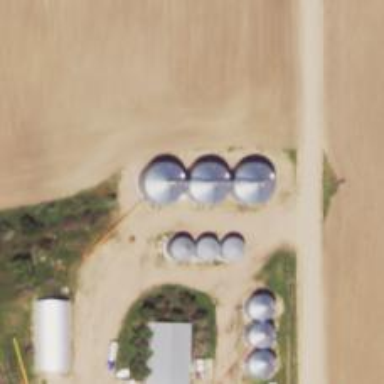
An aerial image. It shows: Silo.